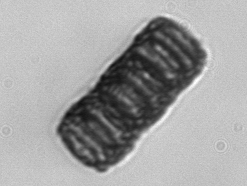
Label: Paralia_sulcata